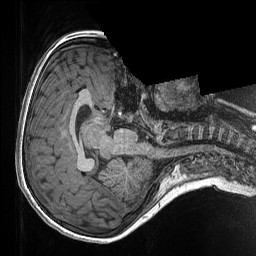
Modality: T1w
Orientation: axial
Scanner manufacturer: siemens
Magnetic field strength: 3 T
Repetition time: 2.3 s
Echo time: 0.00298 s